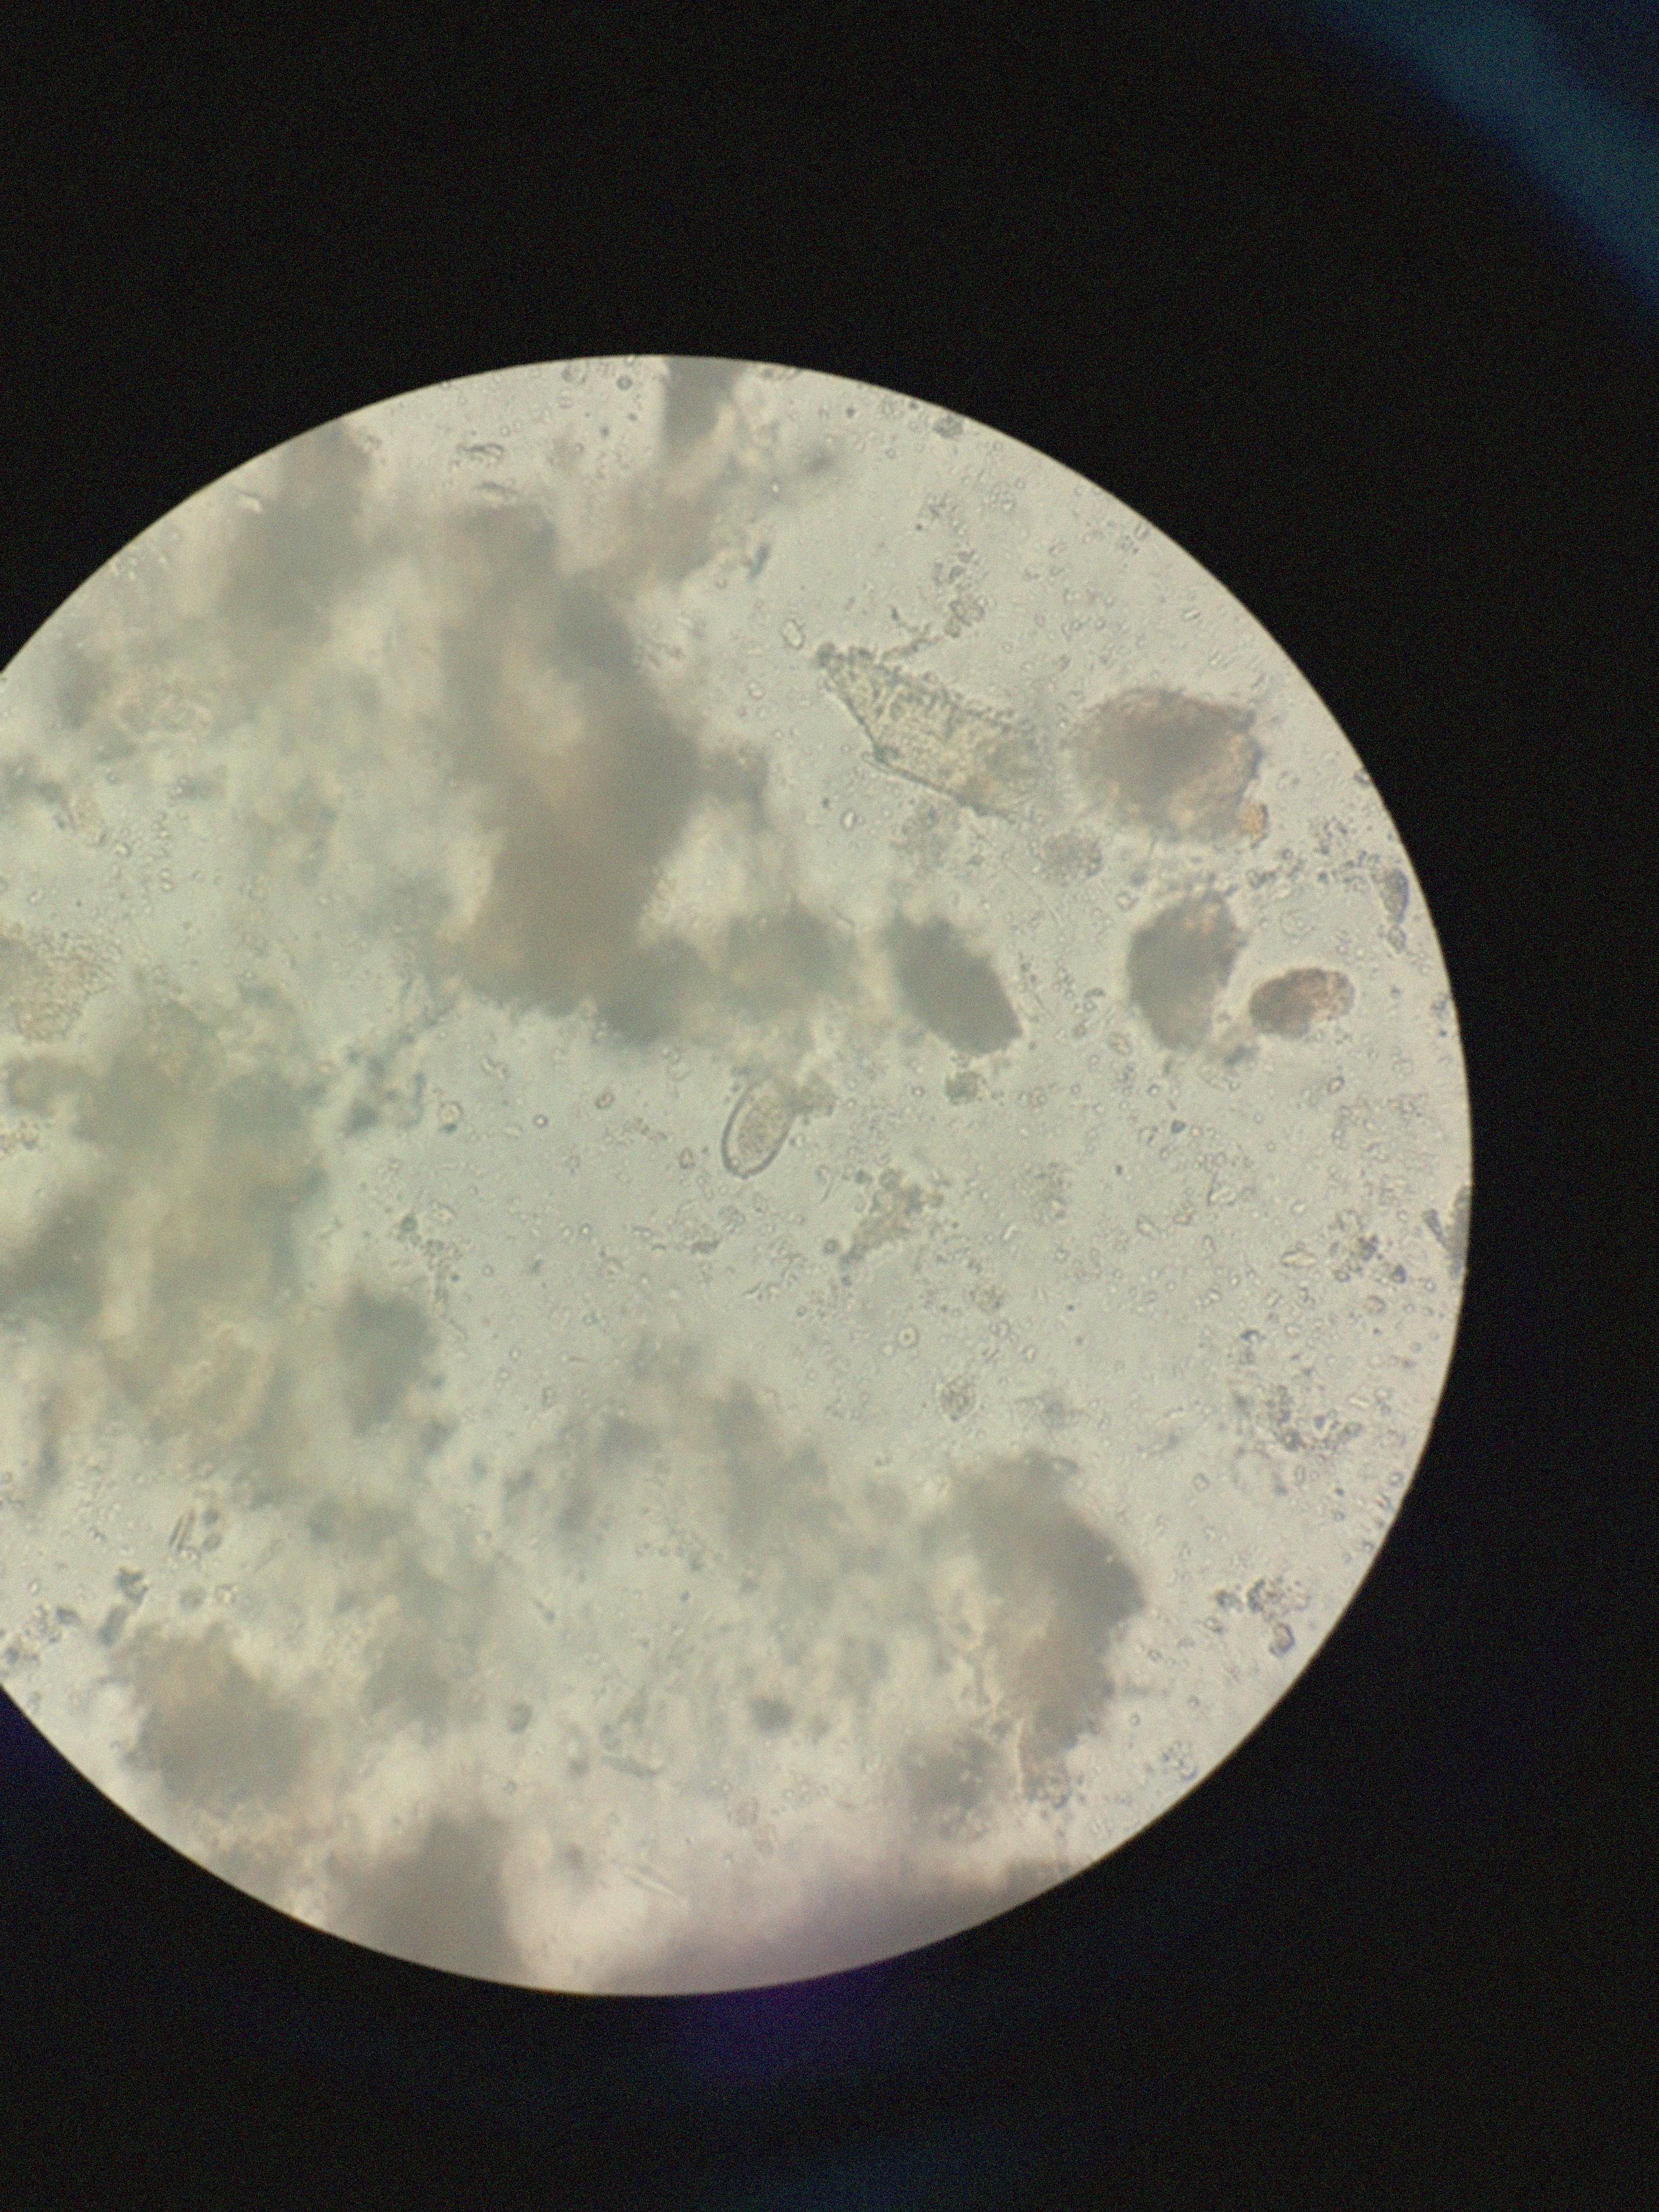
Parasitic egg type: Capillaria philippinensis